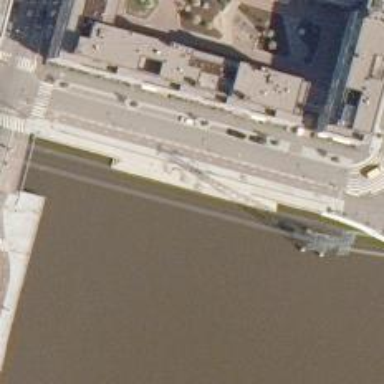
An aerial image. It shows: Ferry terminal.